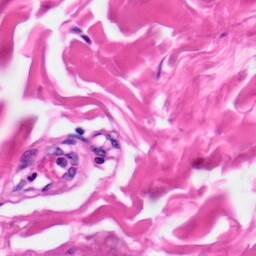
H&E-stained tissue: Skin